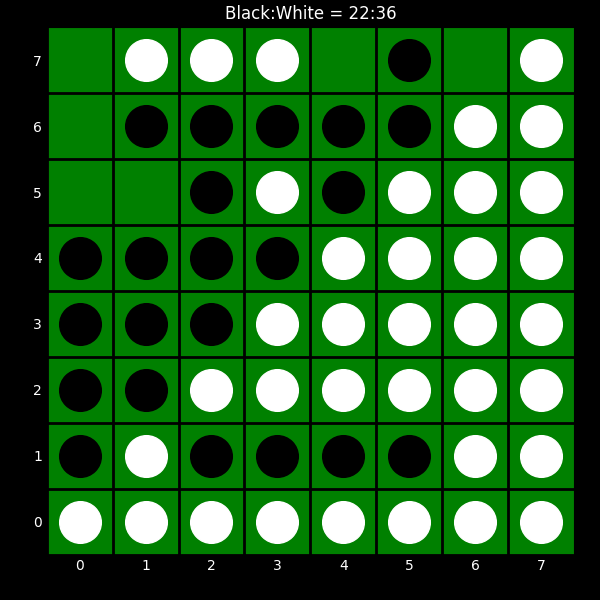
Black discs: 22
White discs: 36